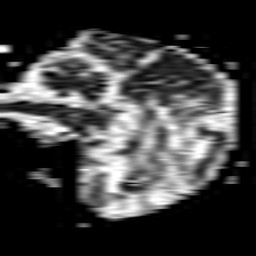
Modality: ADC
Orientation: sagittal
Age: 64
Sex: male
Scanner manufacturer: philips
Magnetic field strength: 1.5 T
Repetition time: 3.403 s
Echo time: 0.06922 s